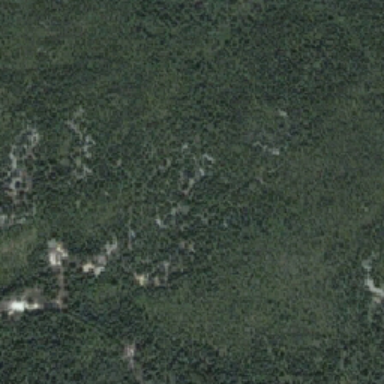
There are many wild birds in the forest .